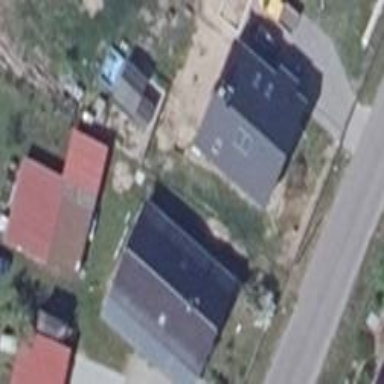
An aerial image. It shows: Residential building.